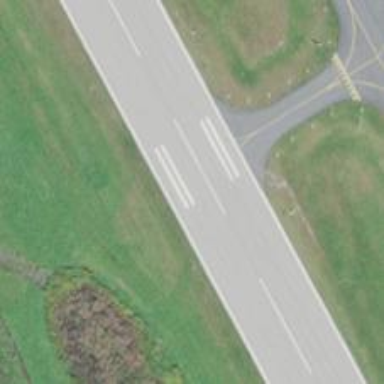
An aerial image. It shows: Runway surface made of asphalt at airport.